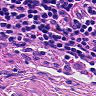
Metastatic tissue present: no